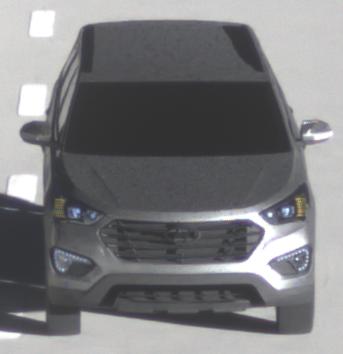
Make: Hyundai
Model: Santa Fe 2.4 GDI
Detailed model: Santa Fe (DM)
Model produced from: 2017/08
Model produced until: 2018/01
Doors: 5
Color: gray
Road condition: dry road
Daytime: sunrise or sunset
Contrast: high contrast